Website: bh-photo
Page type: customer-info-address
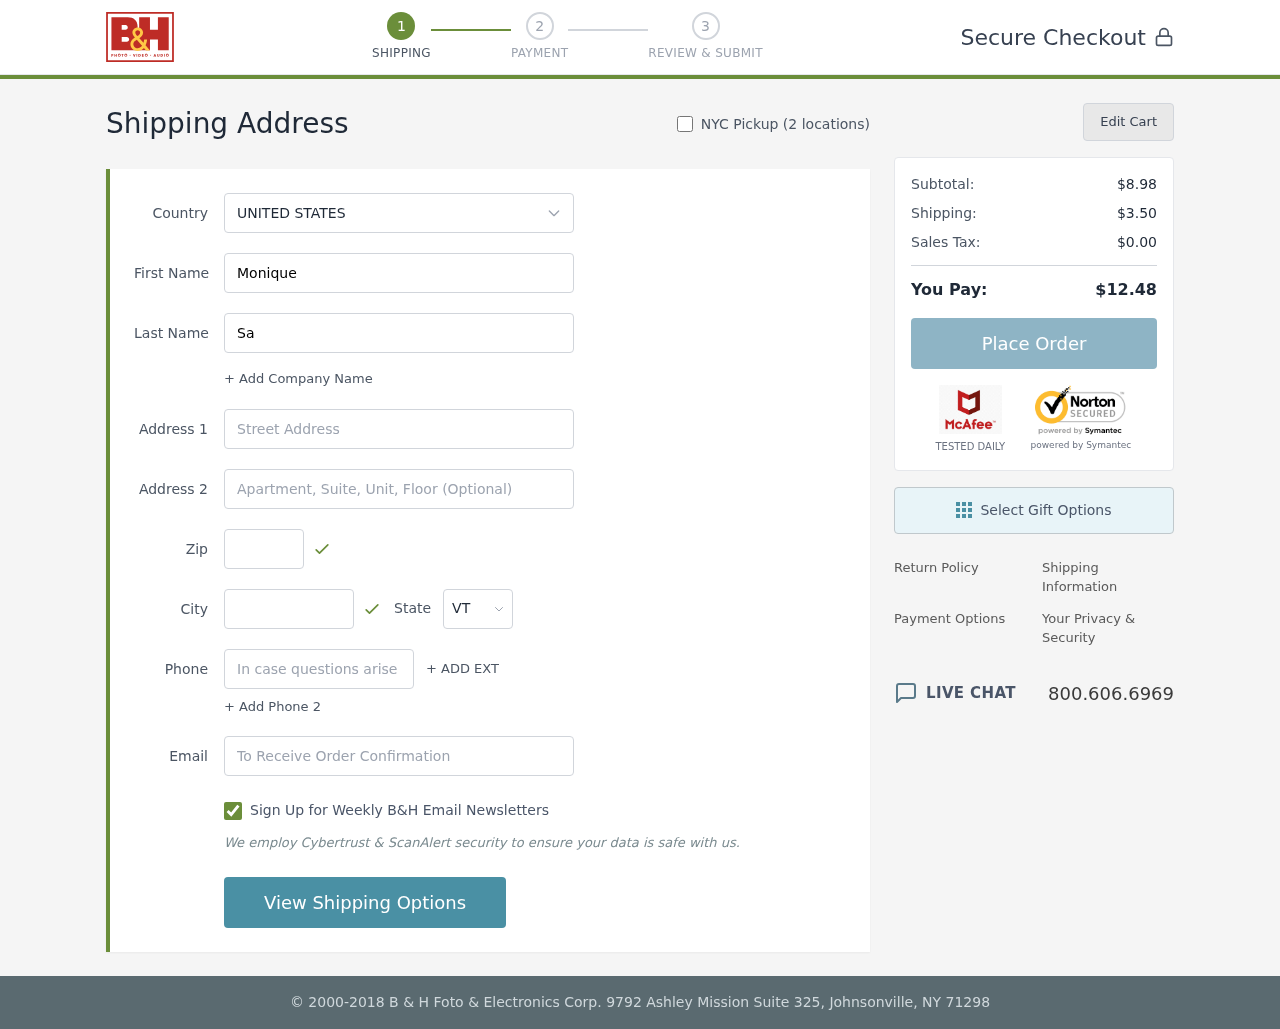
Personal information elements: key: PII_CITY
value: South Donnahaven
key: PII_COUNTRY
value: United States
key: PII_EMAIL
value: moniquesanchez@yahoo.com
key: PII_FIRSTNAME
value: Monique
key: PII_LASTNAME
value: Sanchez
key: PII_PHONE
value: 9413586099
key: PII_POSTCODE
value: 67834
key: PII_STATE_ABBR
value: VT
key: PII_STREET
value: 48664 Lindsay Shores
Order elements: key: ORDER_SUBTOTAL
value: $8.98
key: ORDER_SHIPPING_COST
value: $3.50
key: ORDER_TAX
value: $0.00
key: ORDER_TOTAL
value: $12.48